Chest X-ray:
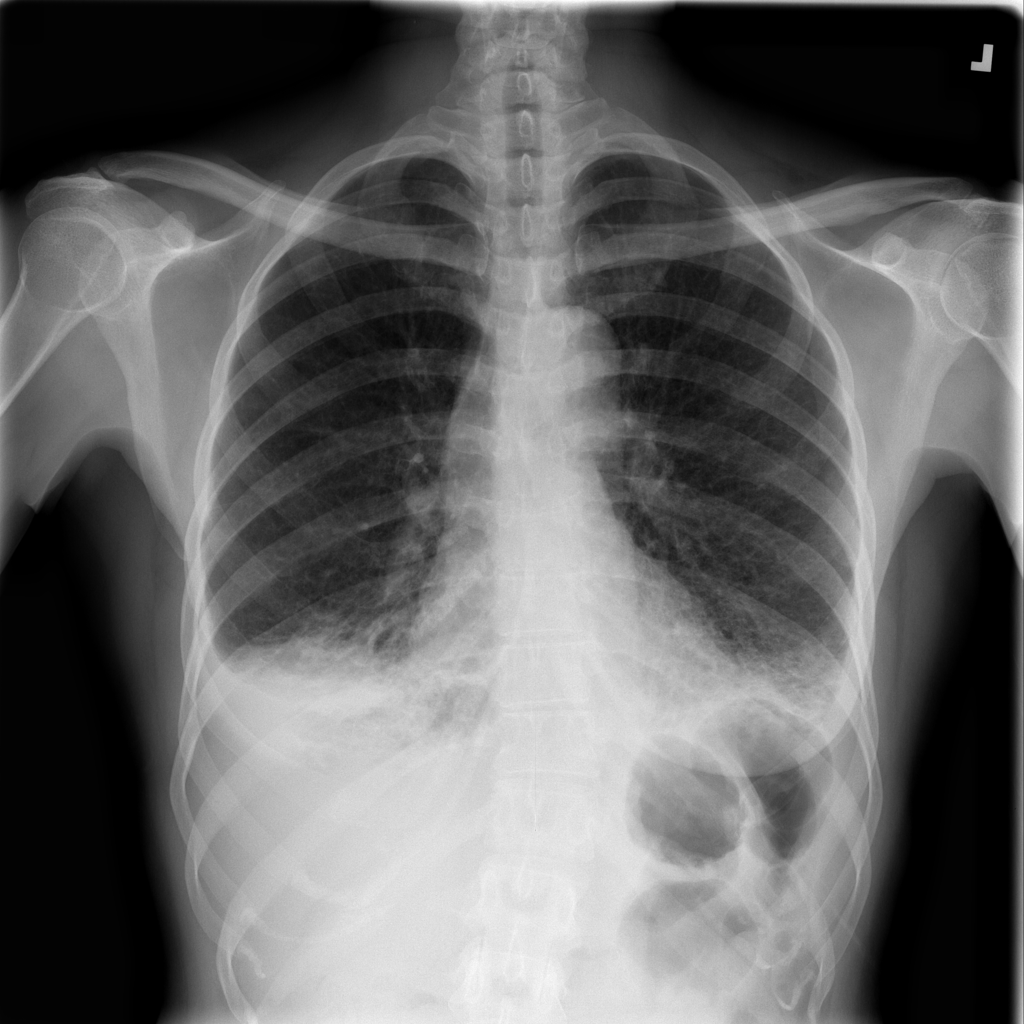
Findings: Consolidation, Effusion
No abnormal finding: no